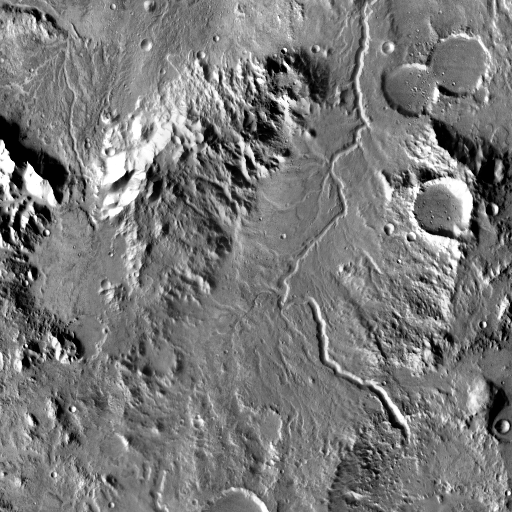
Crater classes present: Background, Other, Layered, Buried